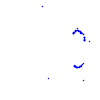
Particle: kaon